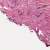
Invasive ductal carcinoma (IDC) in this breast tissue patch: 0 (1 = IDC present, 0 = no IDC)